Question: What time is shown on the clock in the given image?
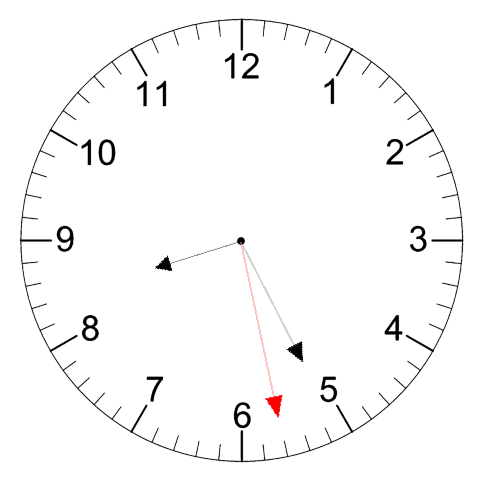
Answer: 08:25:28